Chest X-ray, PA view. Patient: 63 years old, sex M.
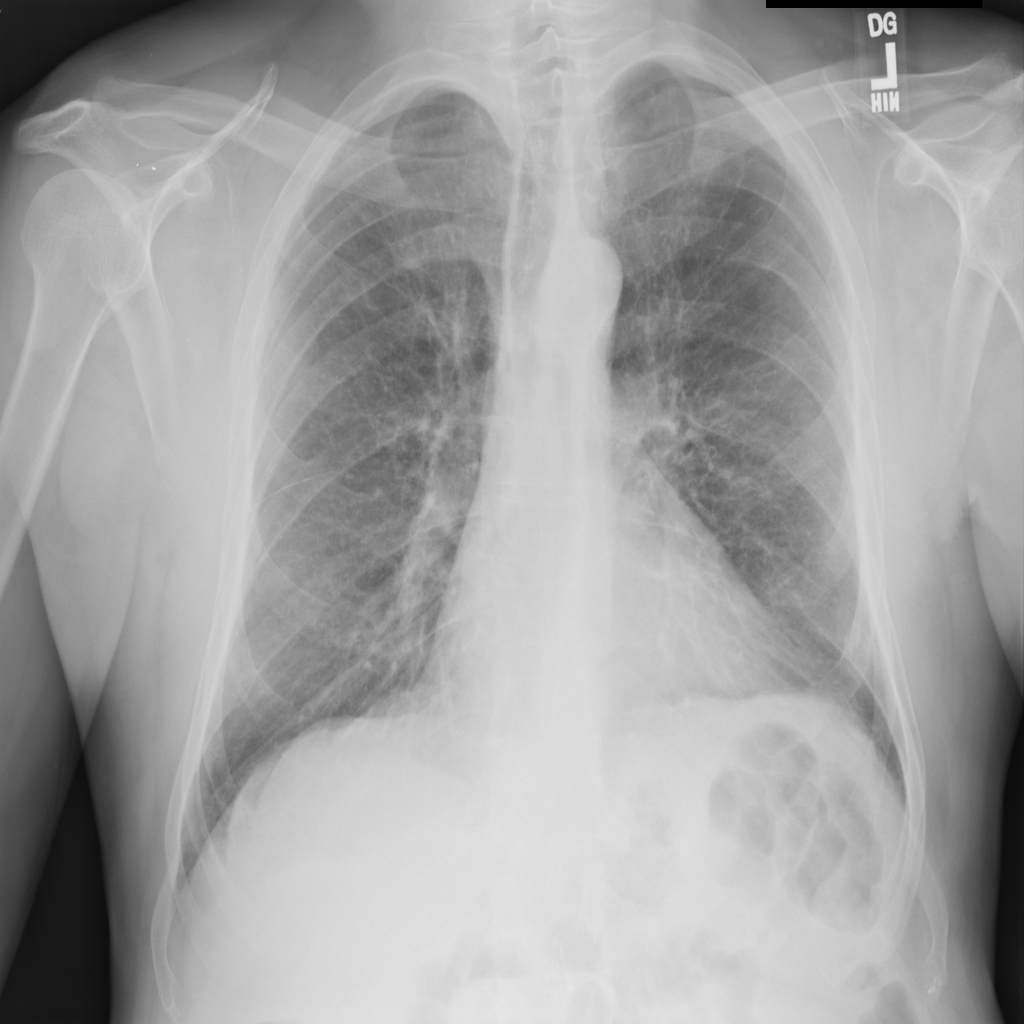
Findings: Emphysema